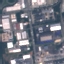
Label: Industrial